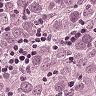
Metastatic tissue present: yes